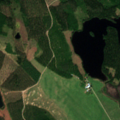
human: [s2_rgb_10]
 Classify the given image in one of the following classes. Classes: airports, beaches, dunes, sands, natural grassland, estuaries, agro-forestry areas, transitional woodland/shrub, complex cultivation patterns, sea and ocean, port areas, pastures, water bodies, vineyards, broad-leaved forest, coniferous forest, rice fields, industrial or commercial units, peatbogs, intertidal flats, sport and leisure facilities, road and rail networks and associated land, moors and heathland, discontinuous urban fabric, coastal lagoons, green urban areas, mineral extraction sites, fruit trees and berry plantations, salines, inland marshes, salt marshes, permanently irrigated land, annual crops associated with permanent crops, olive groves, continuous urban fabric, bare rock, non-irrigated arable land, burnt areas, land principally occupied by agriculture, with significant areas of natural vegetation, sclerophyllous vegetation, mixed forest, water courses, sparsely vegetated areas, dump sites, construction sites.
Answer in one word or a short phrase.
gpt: non-irrigated arable land, coniferous forest, mixed forest, transitional woodland/shrub, water bodies